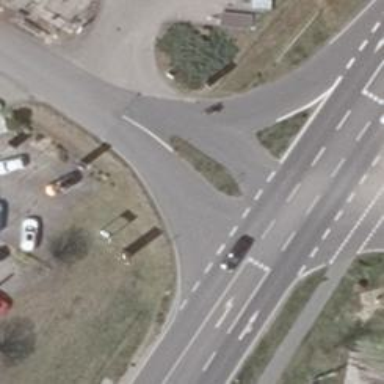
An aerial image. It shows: Road with "give way" sign.